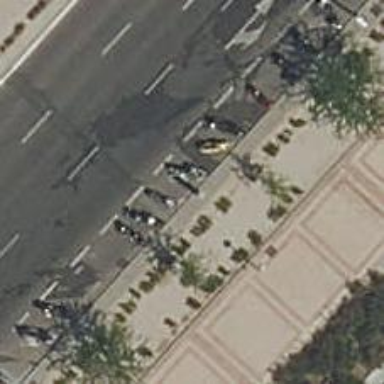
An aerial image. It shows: Motorcycle parking area.